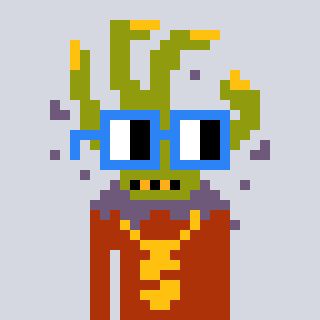
a pixel art character with square blue glasses, a zombie-hand-shaped head and a hotbrown-colored body on a cool background